Question: How can I resolve this problem ?why image file making system.dbnull error?
'''
private void Form1_Load(object sender, EventArgs e)
{
SqlDataAdapter da = new SqlDataAdapter("select * from Categories", baglantiYolu);
DataTable tablo = new DataTable();
da.Fill(tablo);
foreach (DataRow kategori in tablo.Rows)
{
Kategori k = new Kategori();
k.KategoriID = int.Parse(kategori["CategoryID"].ToString());
k.KategoriAdi = kategori["CategoryName"].ToString();
k.UrunSayisi = UrunSayisiniGetir(int.Parse(kategori["CategoryID"].ToString()));
k.Aciklama = kategori["Description"].ToString();
k.Resim = (byte[])kategori["Picture"];
listBoxKategoriler.Items.Add(k);
}
}
'''

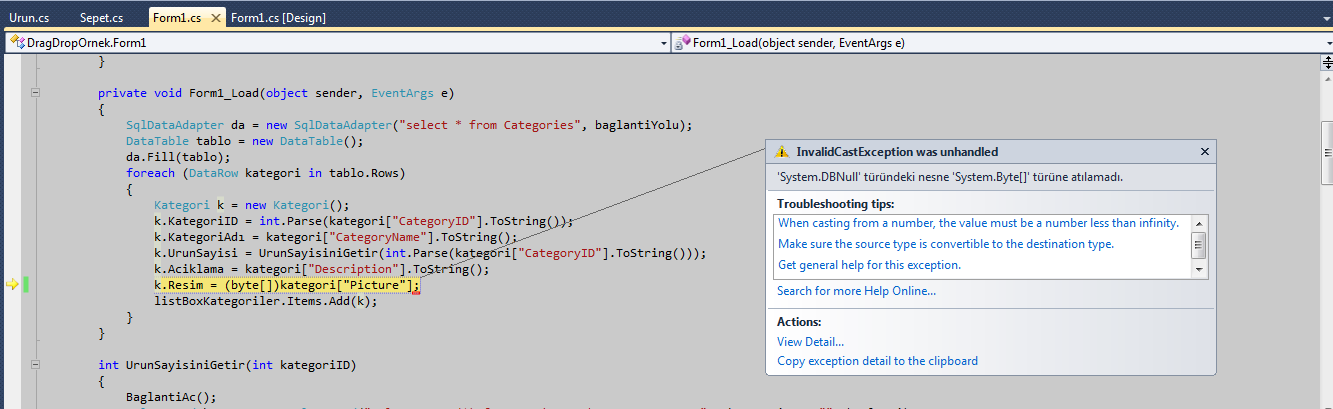
Answer: You need to check for DBNull before casting:
'''
if( kategorie["Picture"] != DBNull.Value ) k.Resim = (Byte[])kategorie["Picture"];
'''